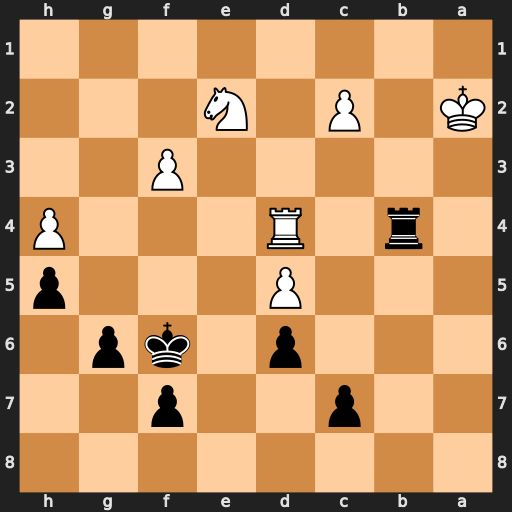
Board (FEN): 8/2p2p2/3p1kp1/3P3p/1r1R3P/5P2/K1P1N3/8
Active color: b
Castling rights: -
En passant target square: -
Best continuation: Rxd4 Nxd4 g5 Ne2 gxh4 Ng1 Ke5